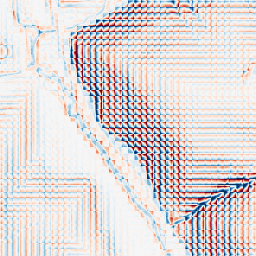
Category: wavelet
Decomposition family: wavelet_dwt
Decomposition parameters: wavelet: haar
level: 3
Upsampling method: lanczos
Upsampling parameters: scale: 4
Upsampling scale: 4